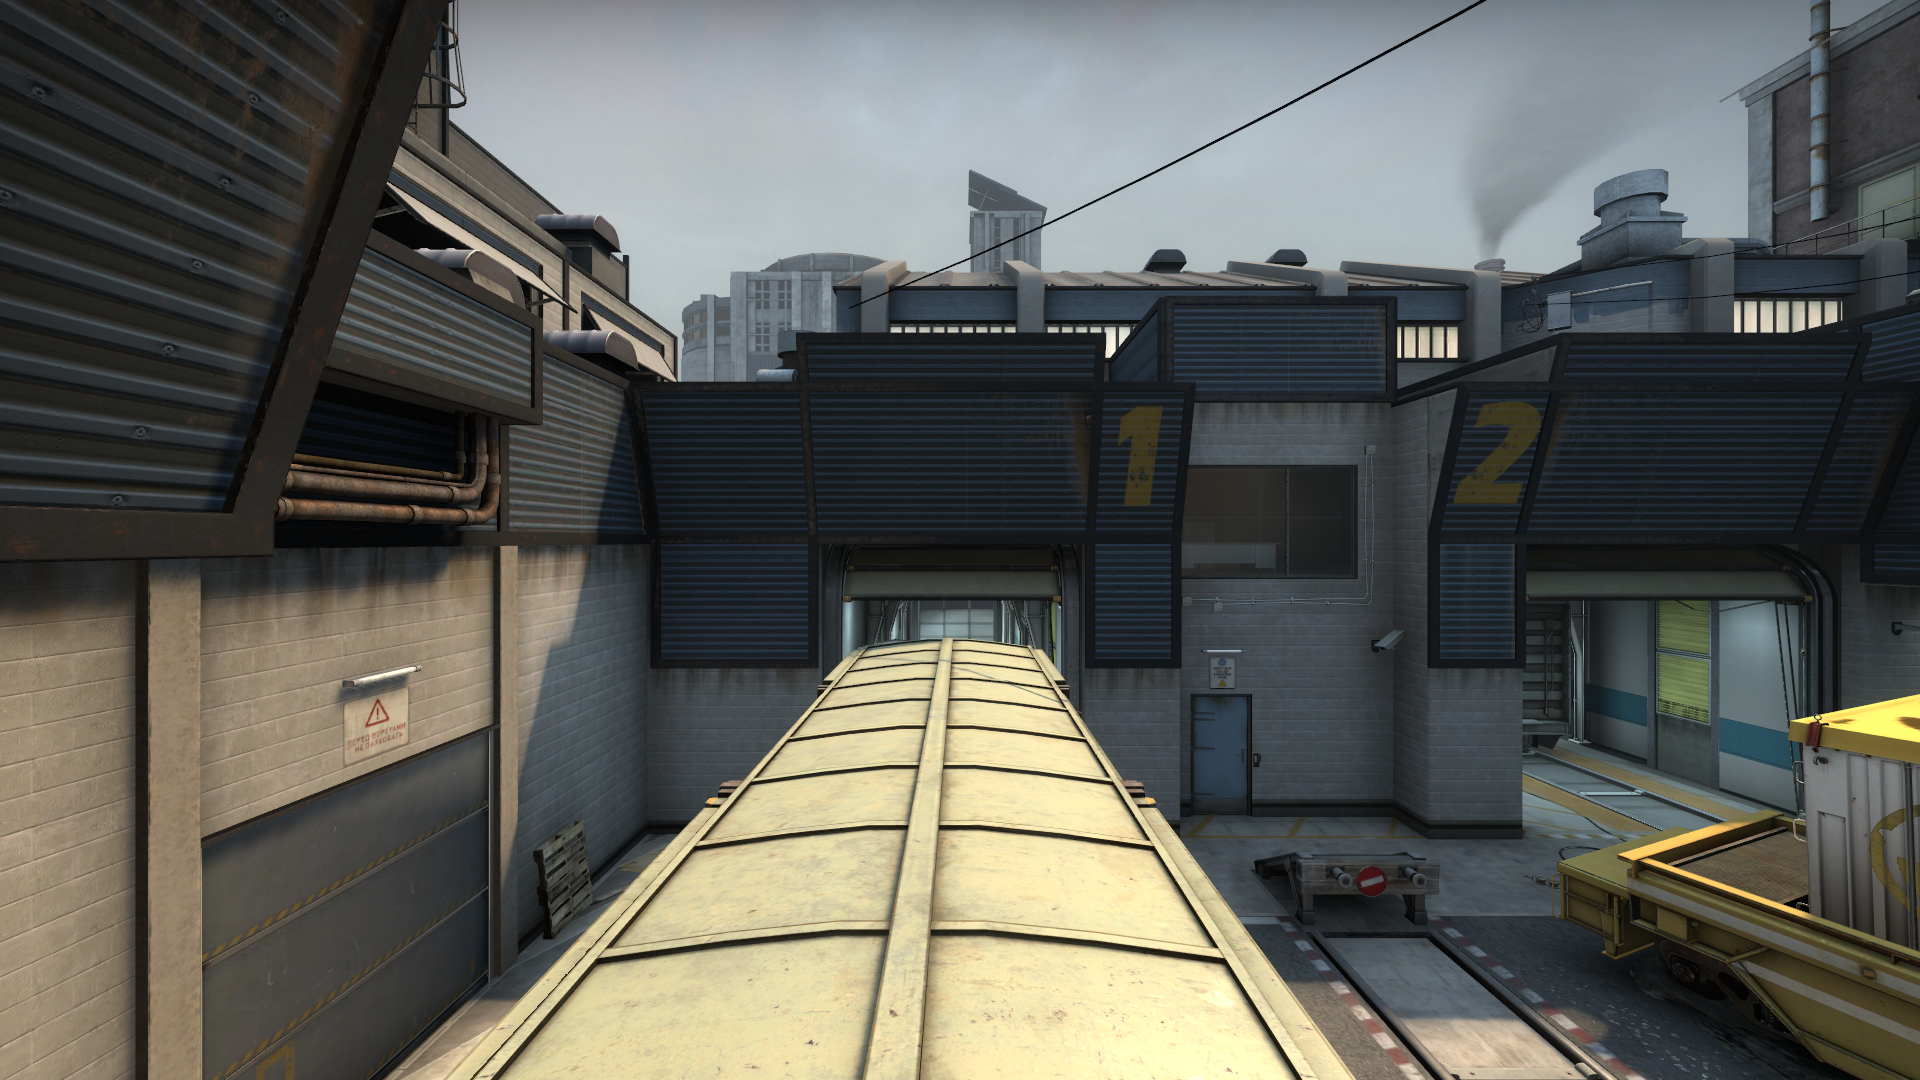
Map: de_train